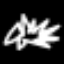
Label: octagon